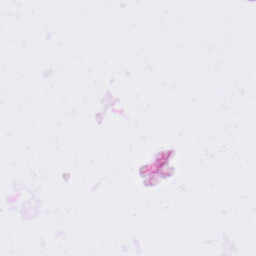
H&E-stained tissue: Ovarian